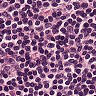
Metastatic tissue present: no